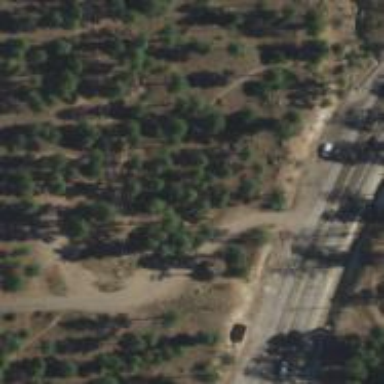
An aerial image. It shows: Service road with grade 4 track type.